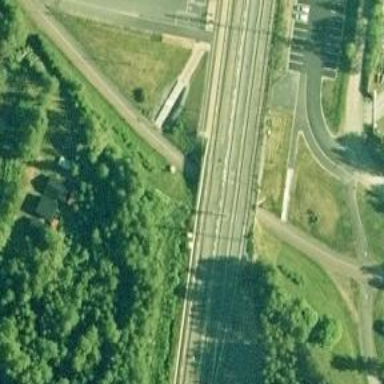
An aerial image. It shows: Rail siding with electrified contact lines for trains.